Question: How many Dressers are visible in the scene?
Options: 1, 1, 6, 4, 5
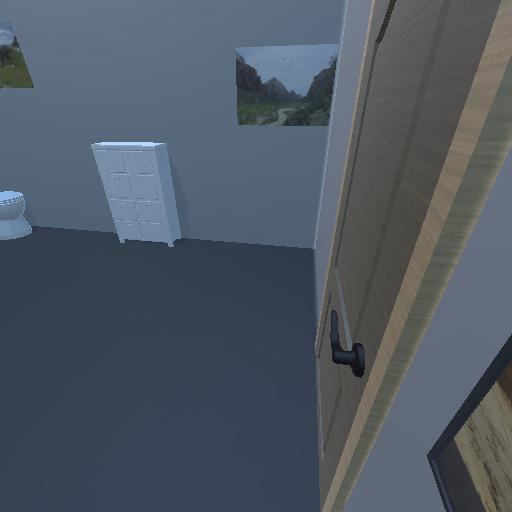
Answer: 1